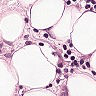
Metastatic tissue present: yes